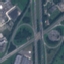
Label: Highway